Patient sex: F
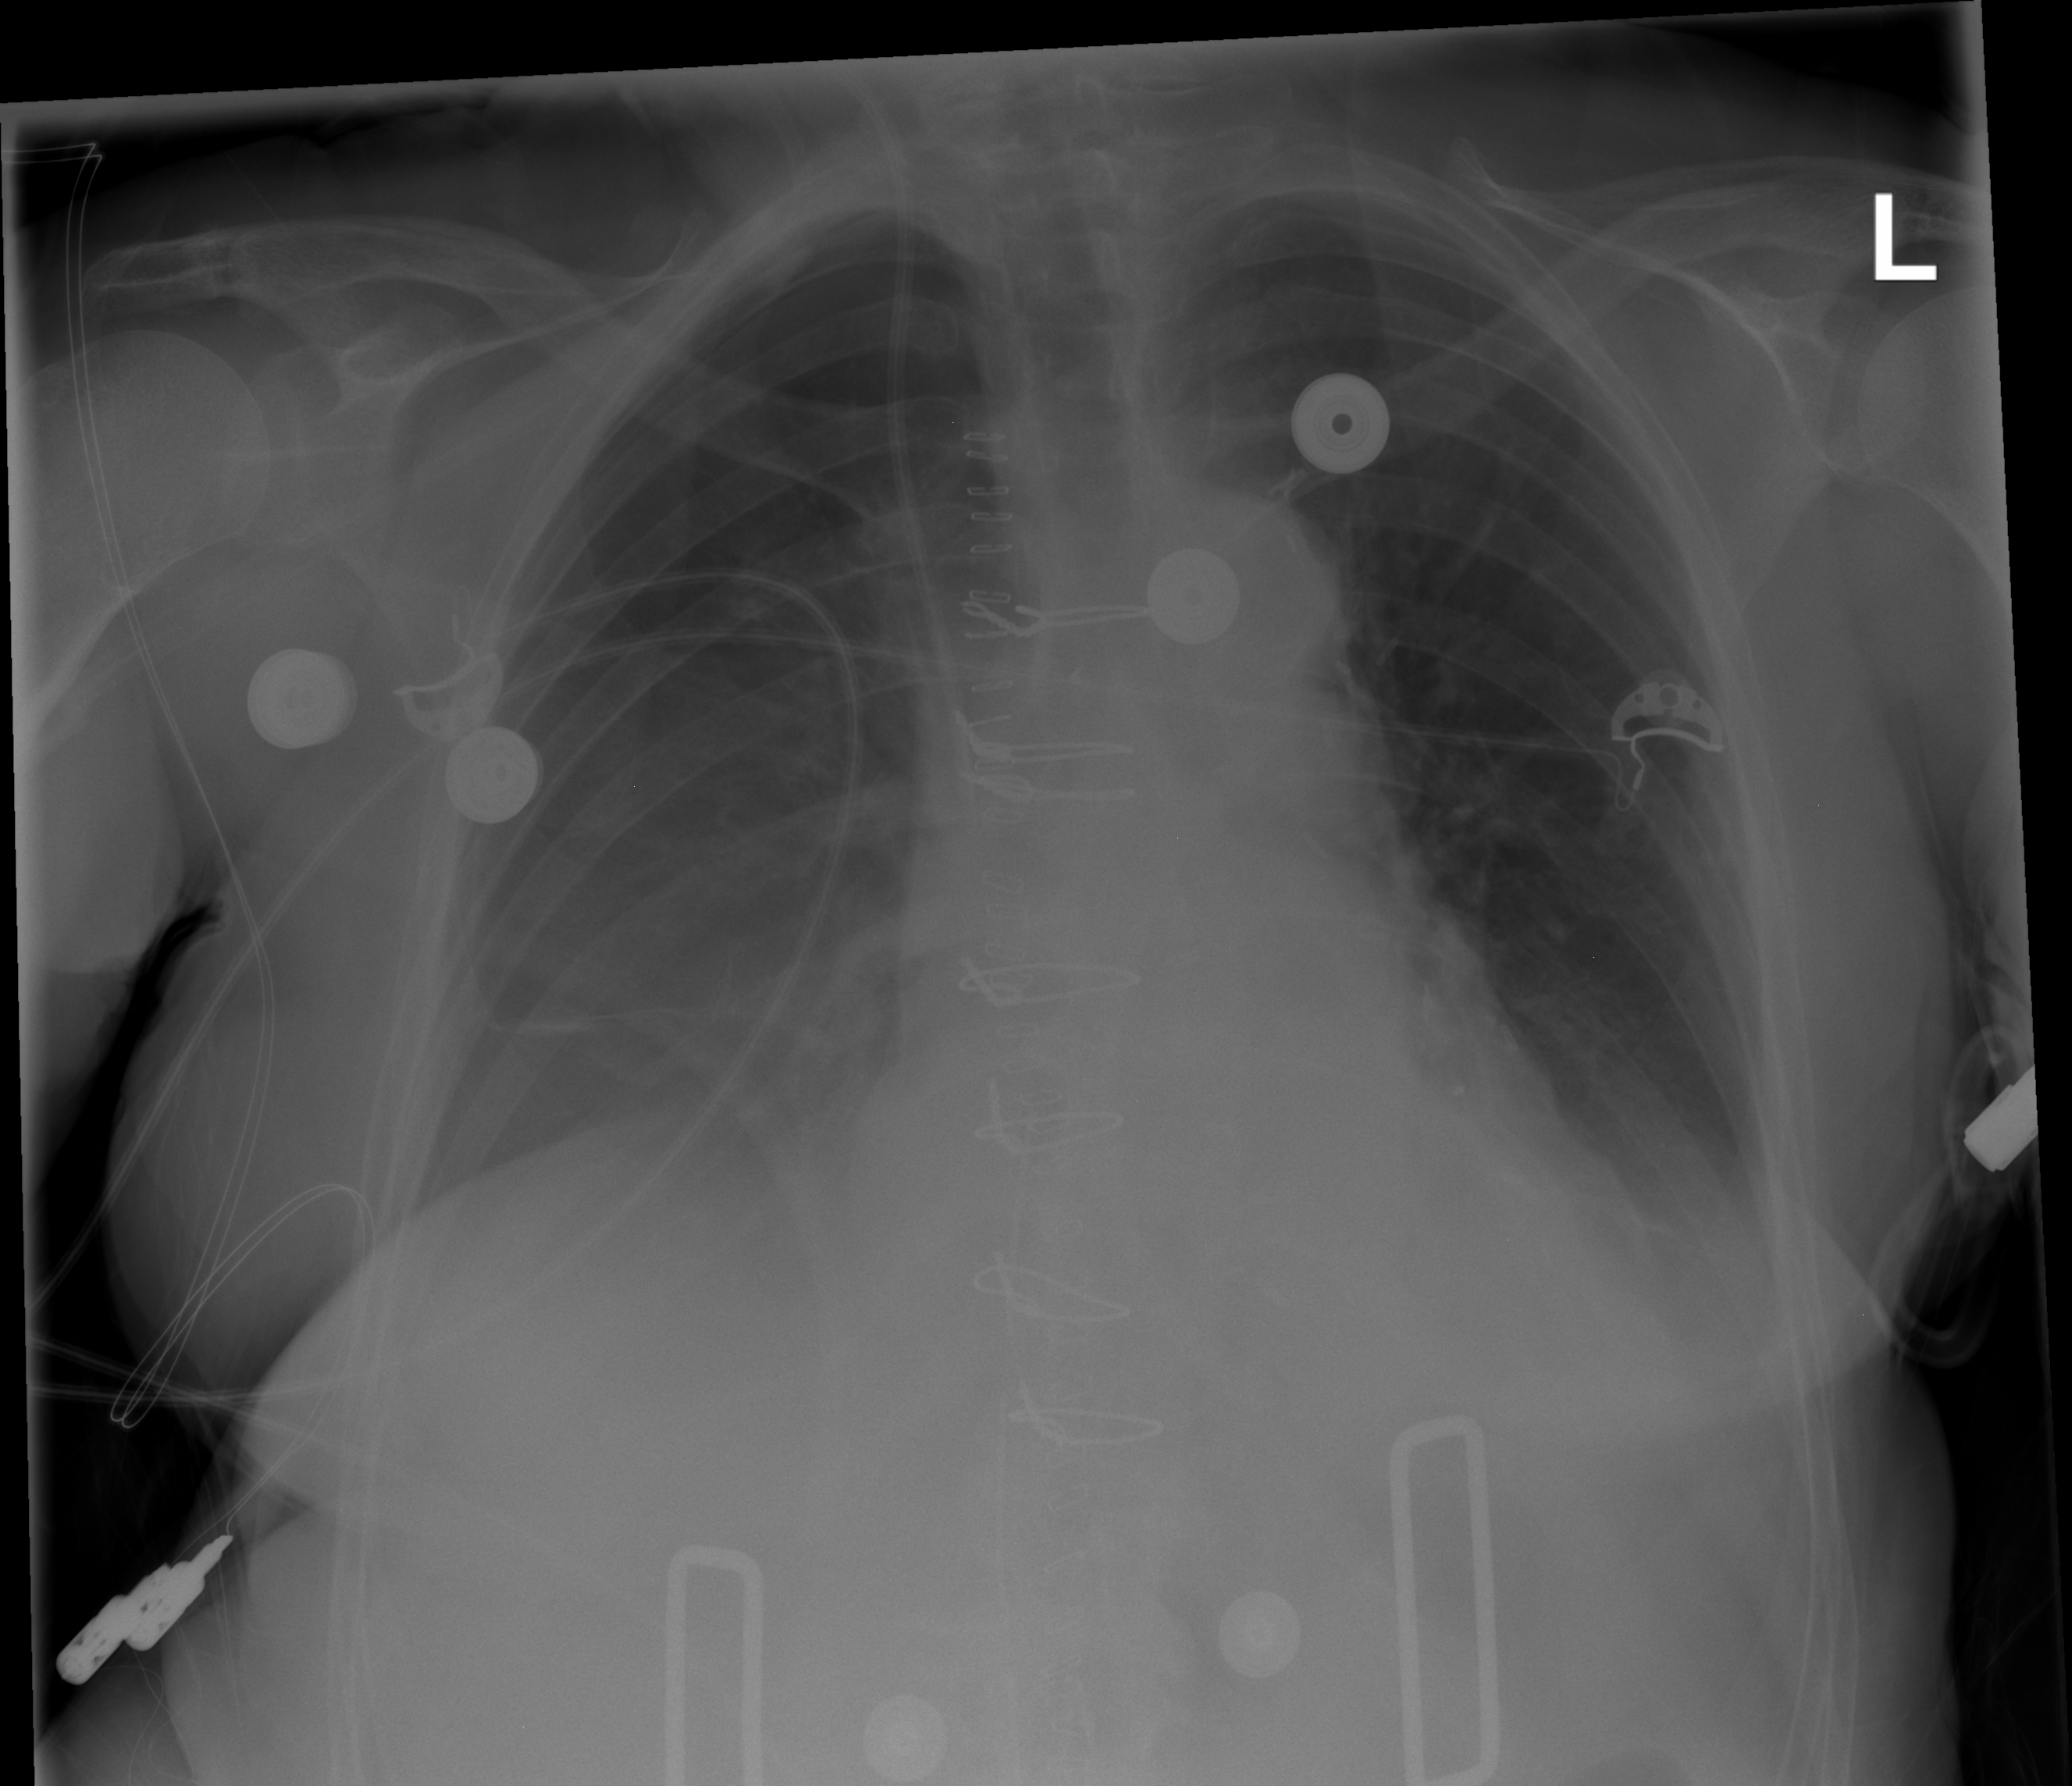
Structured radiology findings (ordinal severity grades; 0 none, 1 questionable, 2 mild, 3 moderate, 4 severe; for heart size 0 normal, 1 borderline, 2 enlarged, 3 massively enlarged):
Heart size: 0
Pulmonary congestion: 0
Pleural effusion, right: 2
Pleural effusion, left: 2
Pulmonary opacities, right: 0
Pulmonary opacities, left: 0
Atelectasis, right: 2
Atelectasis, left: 2